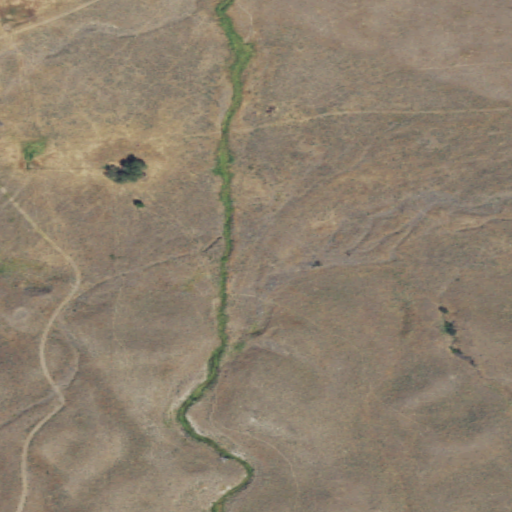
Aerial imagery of valley in Washington named Buck Canyon containing shrub, grassland, and open development